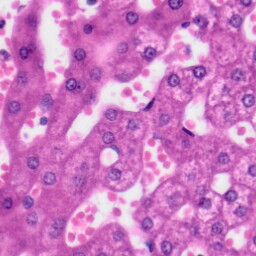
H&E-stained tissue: Liver